Question: Count the number of objects in the diagram.
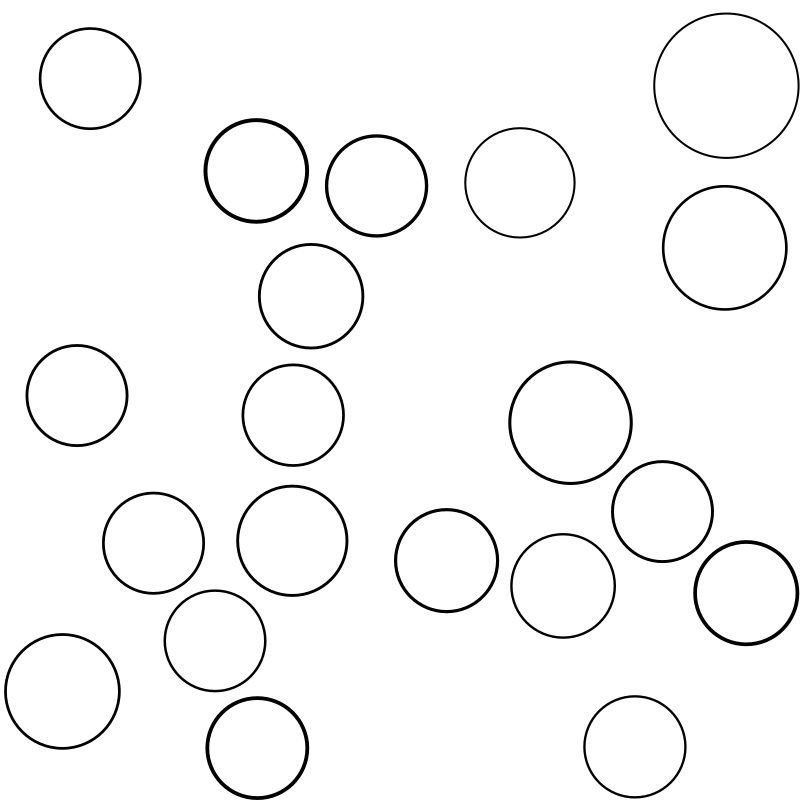
Answer: 20